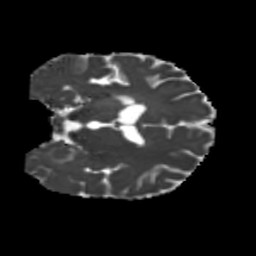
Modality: MD
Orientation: coronal
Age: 53
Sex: male
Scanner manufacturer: siemens
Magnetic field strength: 3 T
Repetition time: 5.25 s
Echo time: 0.08 s